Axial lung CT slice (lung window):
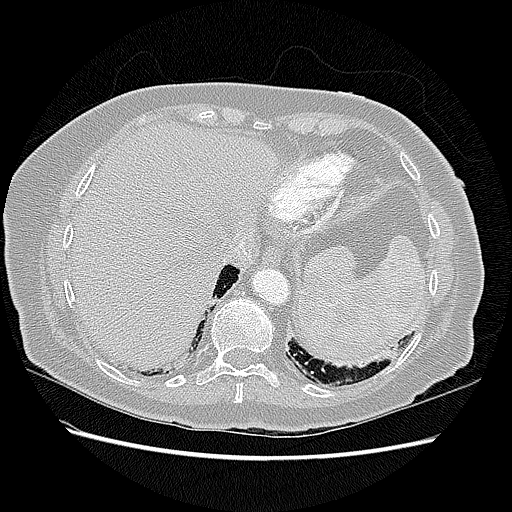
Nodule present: no